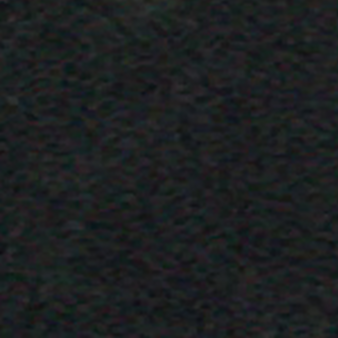
Label: other